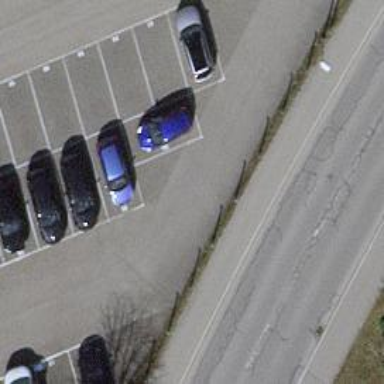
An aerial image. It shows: Parking aisle designated as service road.